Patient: sex M, age 29
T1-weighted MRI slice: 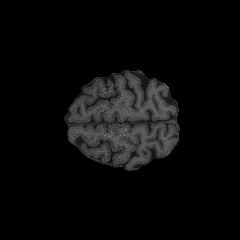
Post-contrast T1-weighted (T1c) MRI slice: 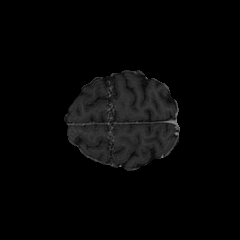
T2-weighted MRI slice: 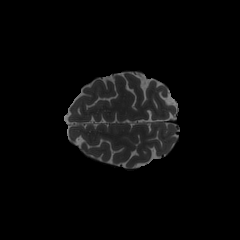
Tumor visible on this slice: no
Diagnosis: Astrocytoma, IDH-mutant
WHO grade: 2